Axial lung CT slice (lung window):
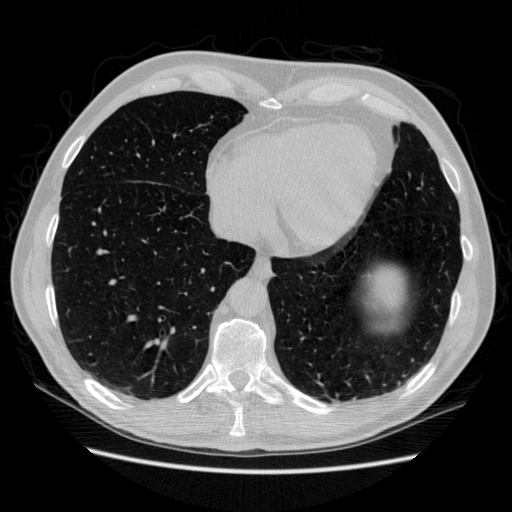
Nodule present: no